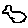
Label: bird